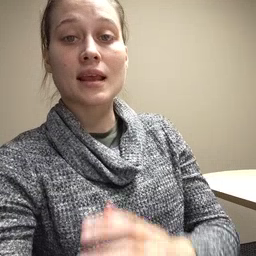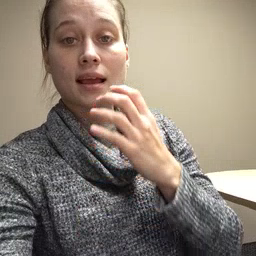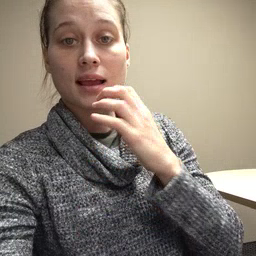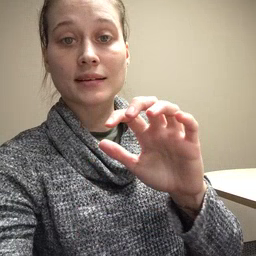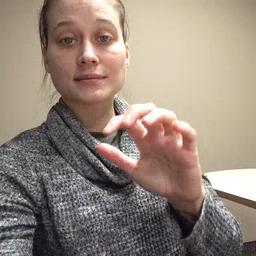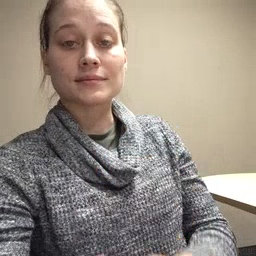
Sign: hot